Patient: sex M, age 17
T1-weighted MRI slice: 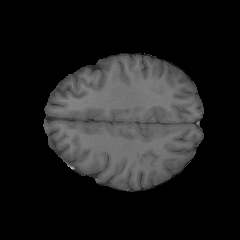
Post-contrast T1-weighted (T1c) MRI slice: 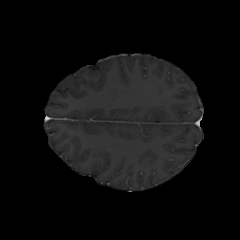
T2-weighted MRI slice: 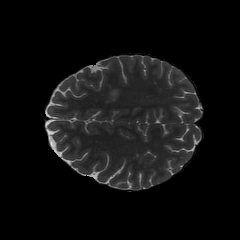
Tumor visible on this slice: yes
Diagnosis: Astrocytoma, IDH-mutant
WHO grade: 4